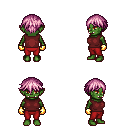
a pixel art fantasy rpg character, female body template, orc, green skin, maroon sleeveless shirt, red pants, pink short bangs hairstyle, gold gloves, four views (front, back, left, right), 2x2 character sprite sheet, small pixel art, hard edges, no anti-aliasing